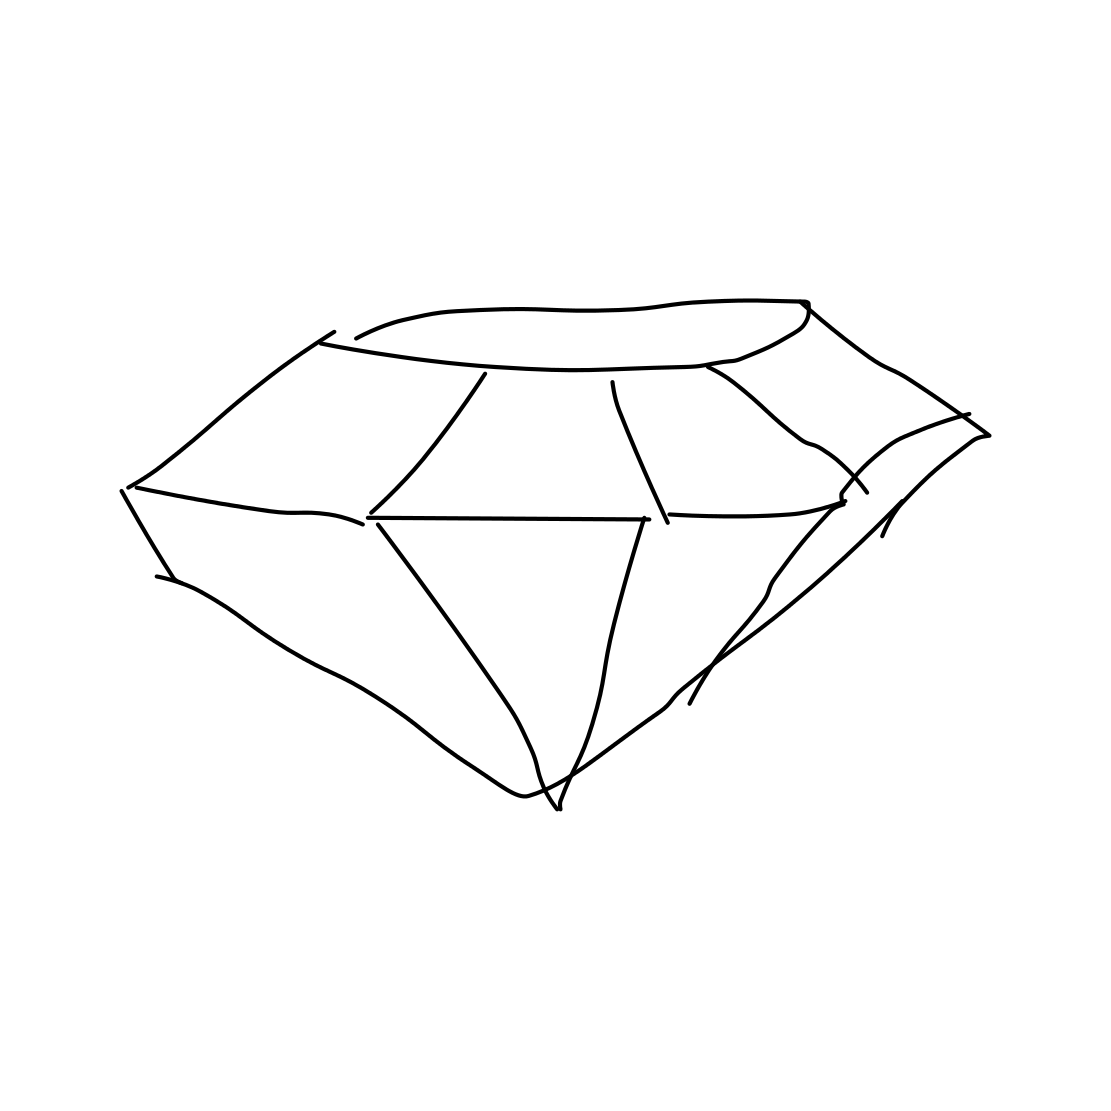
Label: diamond